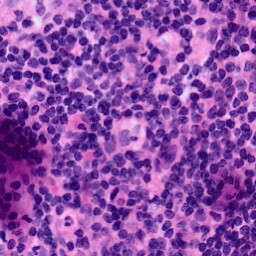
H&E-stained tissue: LymphNode